Question: Is it possible to draw the following in objective-c? I tried using the image, but It pixelates. So I figured it is best to draw it programatically. Can someone provide me some sample code to achieve this.
Thank you.

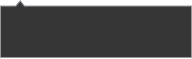
Answer: Use a 'CAShapeLayer'and assign it a path describing your shape:
'''
- (UIBezierPath *)createBubblePathInFrame:(CGRect) frame{
CGFloat arrowInset = 10;
CGFloat arrowHeight = 10;
CGFloat arrowWidth = 20;
UIBezierPath *path = [UIBezierPath bezierPath];
[path moveToPoint:CGPointMake(0, arrowHeight)];
[path addLineToPoint:CGPointMake(arrowInset, arrowHeight)];
[path addLineToPoint:CGPointMake(arrowInset+arrowWidth/2, 0)];
[path addLineToPoint:CGPointMake(arrowInset+arrowWidth, arrowHeight)];
[path addLineToPoint:CGPointMake(frame.size.width, arrowHeight)];
[path addLineToPoint:CGPointMake(frame.size.width, frame.size.height)];
[path addLineToPoint:CGPointMake(0, frame.size.height)];
[path addLineToPoint:CGPointMake(0, arrowHeight)];
return path;
}
'''
Use it like this:
'''
CAShapeLayer *shapelayer = [CAShapeLayer layer];
shapelayer.frame = CGRectMake(50, 50, 200, 100);
shapelayer.path = [self createBubblePathInFrame:shapelayer.bounds].CGPath;
shapelayer.fillColor = [UIColor grayColor].CGColor;
shapelayer.strokeColor = [UIColor redColor].CGColor;
shapelayer.lineWidth = 1;
[self.view.layer addSublayer:shapelayer];
'''
Or you can draw it yourself in 'drawRect':
'''
[[UIColor grayColor] setFill];
[bezierPath fill];
[[UIColor redColor] setStroke];
[bezierPath stroke];
'''